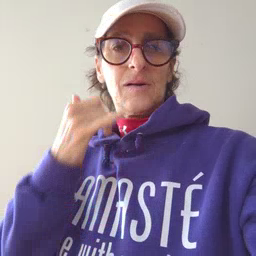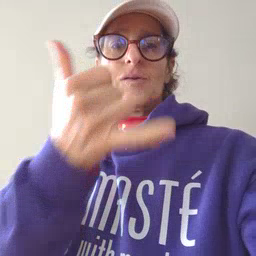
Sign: callonphone